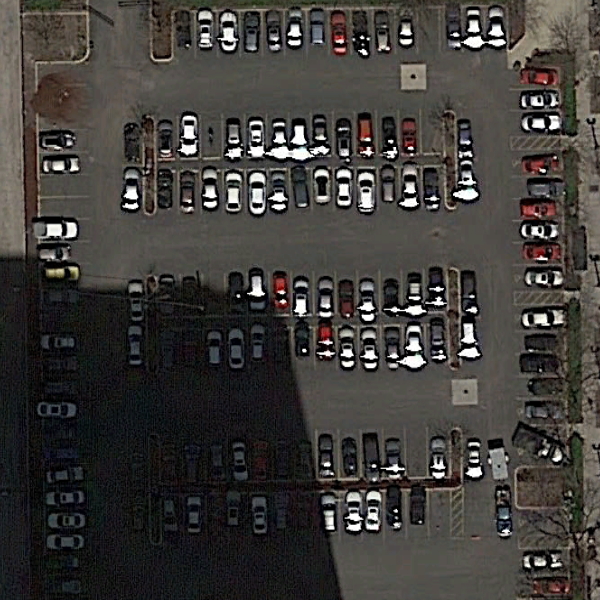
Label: Parking